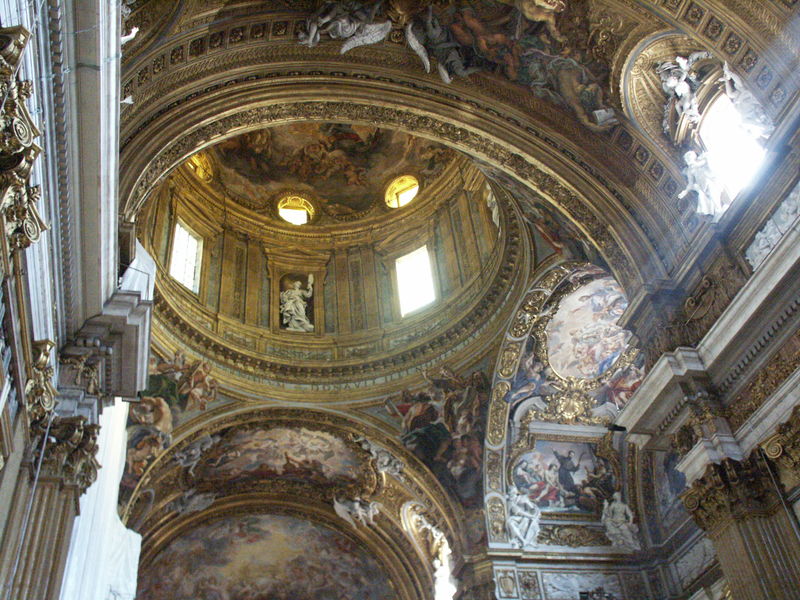
Titel: Vierung von Il Gesù in Rom
Standort: Rom, Il Gesù (EU - I - Latium)
Schlagwörter: gemälde, himmel, weiß, fenster, laterne, licht, marmor, pfeiler, schwarz, säule, säulen, malerei, architektur, barock, kirche, figur, gold, innen, rund, stock, engel, kanneliert, skulptur, relief, farbig, bogen, perspektive, pilaster, figuren, rundbogen, kuppel, wandgemälde, stuck, foto, bögen, religion, rundfenster, dom, kapitelle, rom, kapitell, fries, sims, gesims, skulpturen, fresken, occuli, heilige, deckengemälde, fresko, ädikula, oculi, petersdom, vierung, tambour, kannellierung, kircheninnenraum, gurtbogen, nischenfigur, deckenfresko